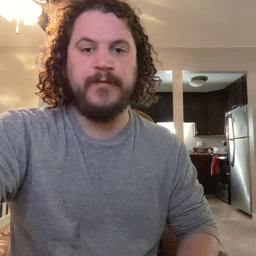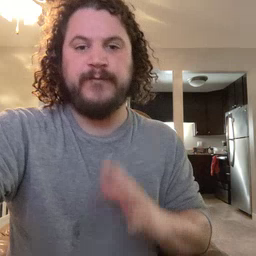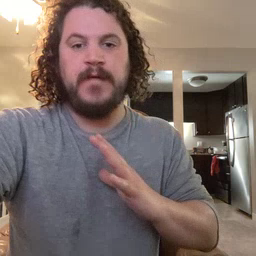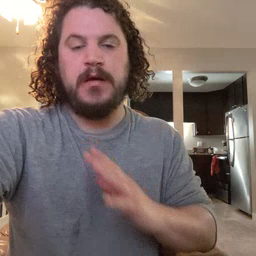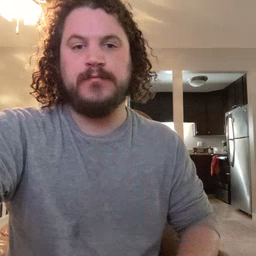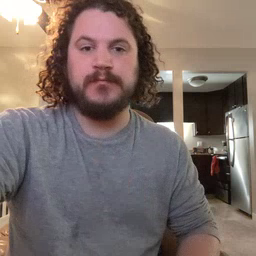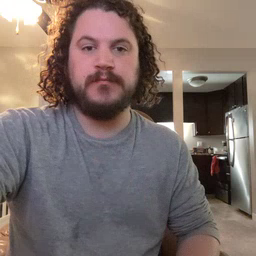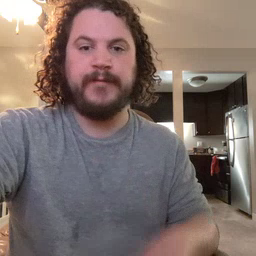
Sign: fine